Interaction volume radius: 10 \u00c5
Interaction volume height: 10 \u00c5
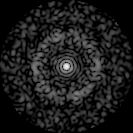
Disorder parameter: 0.7984